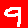
Digit: 9